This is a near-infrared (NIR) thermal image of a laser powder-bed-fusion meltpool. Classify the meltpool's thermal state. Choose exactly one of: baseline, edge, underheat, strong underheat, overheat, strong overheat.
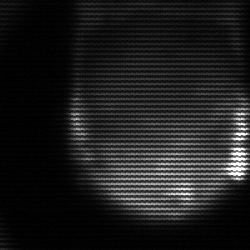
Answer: edge